Question: I am writing a batch script to use USMT to update computers from XP to 7. Because USMT has a scanstate component that needs to be run before the OS upgrade and a loadstate computer that has to be run after the OS upgrade I am trying to use an if statement to check what the operating system is and then run the proper commands. I am new to batch files but from everything I have been reading it seems like I am writing it properly but I am obviously messing up somewhere. I am getting a "Windows is unexpected at this time error." I also know that the variables are being set properly because of the pause commands that I included. I also tried using 'IF %WINVERSION% == %XP% goto XPTRUE/WIN7TRUE' and enclosing everything within the brackets under a ':XPTRUE/WIN7TRUE' but that gives the same error.
'''
::Don't have commands print...only outputs are printed
@echo off
:: Set constants
SET XP=Microsoft Windows XP [Version 5.1.2600]
SET WIN7=Microsoft Windows [Version 6.1.7601]
SET XPUSMTLOCATION=C:\Program Files\USMT\Binaries\v4\x86
SET 7USMTLOCATION=C:\Program Files (x86)\USMT\Binaries\v4\amd64
SET BACKUPLOACTION=\\[SERVER IP]\z$\UserAccountBackUps\Backups
SET LOCALBACKUPLOCATION=C:\Backup\USMT
SET NASBACKUPLOCATION=S:\UserAccountBackUps\Backups
@PAUSE
::Get the current version of Windows batch file is running on and store it in WINVERSION
FOR /f "delims=" %%A IN ('ver') DO @SET WINVERSION=%%A
echo %WINVERSION%
PAUSE
::Get the MAC address of the computer and store it in MACA
FOR /F %%A IN ('getmac') DO @SET MACA=%%A
echo The MAC Address is: %MACA%
:: Tell user about script
echo This is a script designed to migrate computers with one network card from Windows XP to Windows 7 using USMT, this script should not be used with computers that have multiple network cards
echo Xp is %XP%
echo 7 is %WIN7%
::Check to see if the current version is XP
PAUSE
IF %WINVERSION% == %XP% (
echo This is windows XP
::Change directory to the location of USMT files
cd %XPUSMTLOCATION%
::Run scanstate to create backup
scanstate.exe C:\Backup /i:"\\[SERVER IP]\z$\UserAccountBackUps\USMT_XML_Files\MigApp.xml" /i:"\\[SERVER IP]\z$\UserAccountBackUps\USMT_XML_Files\MigDocs.xml" /i:"\\[SERVER IP]\z$\UserAccountBackUps\USMT_XML_Files\MigUser.xml" /o /v:2
::Change directory to the location of where the USMT backup is
cd %LOCALBACKUPLOCATION%
::Rename the backup to the MAC Address
rename USMT.MIG %MACA%.MIG
::Map the NAS to a drive because xcopy can not take IP addresses
echo Mapping NAS to drive
::NAS is mapped to drive S, if S is used for something else change s below to different letter
net use s: \\[SERVER IP]\z$
echo Prepairing to copy backup to NAS
::Use xcopy to transfer backup file the /v ensures the files are identical
::This must be done this way because if USMT tries to backup directly to the NAS it tries to overwrite all existing files
xcopy %LOCALBACKUPLOCATION%\%MACA%.MIG %NASBACKUPLOCATION% /v
echo The copy has completed, run this batch file again after OS Upgrade
)
IF %WINVERSION% == %WIN7% (
echo This is Windows 7
PAUSE
)
'''
When I run this on my Windows 7 computer I get this:

I get the same output on my XP computer except it tells me the current version is xp instead. Help would be greatly appreciated.
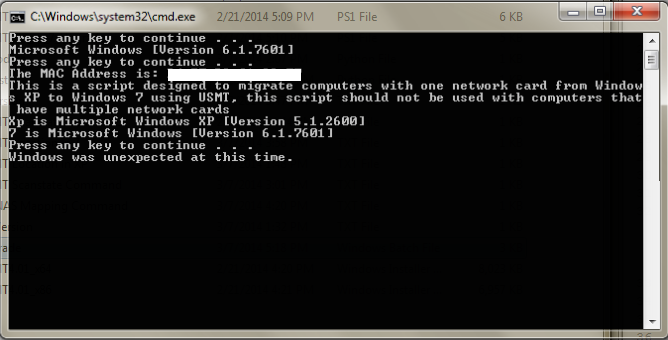
Answer: The line below:
'''
FOR /f "delims=" %%A IN ('ver') DO @SET WINVERSION=%%A
'''
stores in WINVERSION variable a string that contain several words separated by spaces, for example:
'''
SET WINVERSION=Microsoft Windows [Version 6.2.9200]
'''
This way, the line below:
'''
IF %WINVERSION% == %XP% (
'''
is expanded to:
'''
IF Microsoft Windows [Version 6.2.9200] == Microsoft Windows XP [Version 5.1.2600] (
'''
that, of course, cause a syntax error! Type: 'IF /?' for further details.
The way to compare two strings that may contains spaces, is enclosing they in quotes:
'''
IF "%WINVERSION%" == "%XP%" (
'''